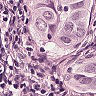
Metastatic tissue present: yes